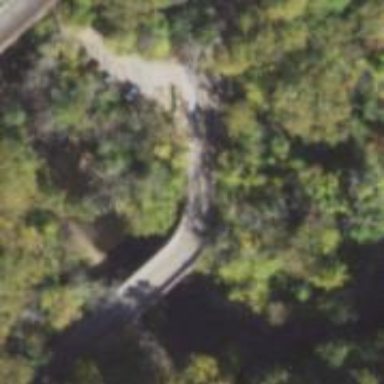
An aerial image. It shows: Residential road with bridge.